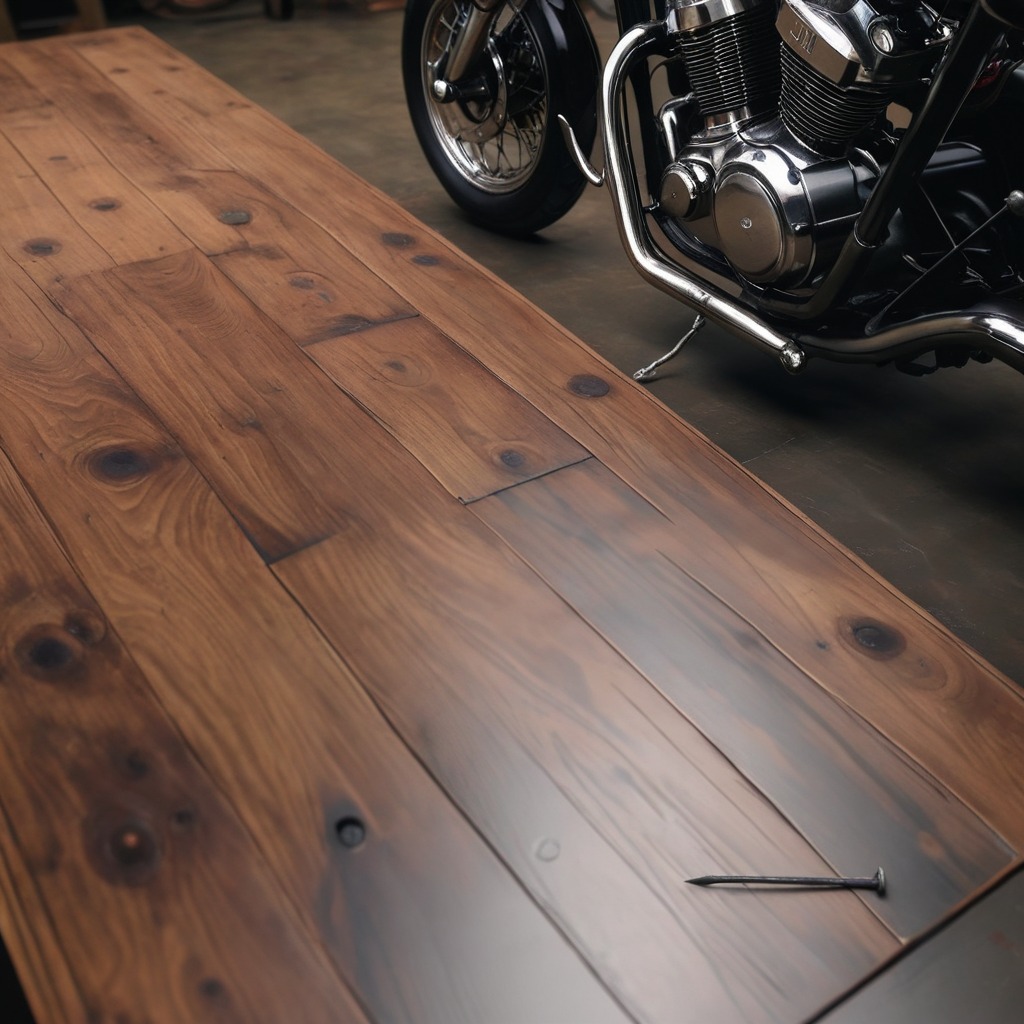
An iron nail is lying on an oil-spilled wooden table in a vintage motorcycle garage.